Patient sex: F
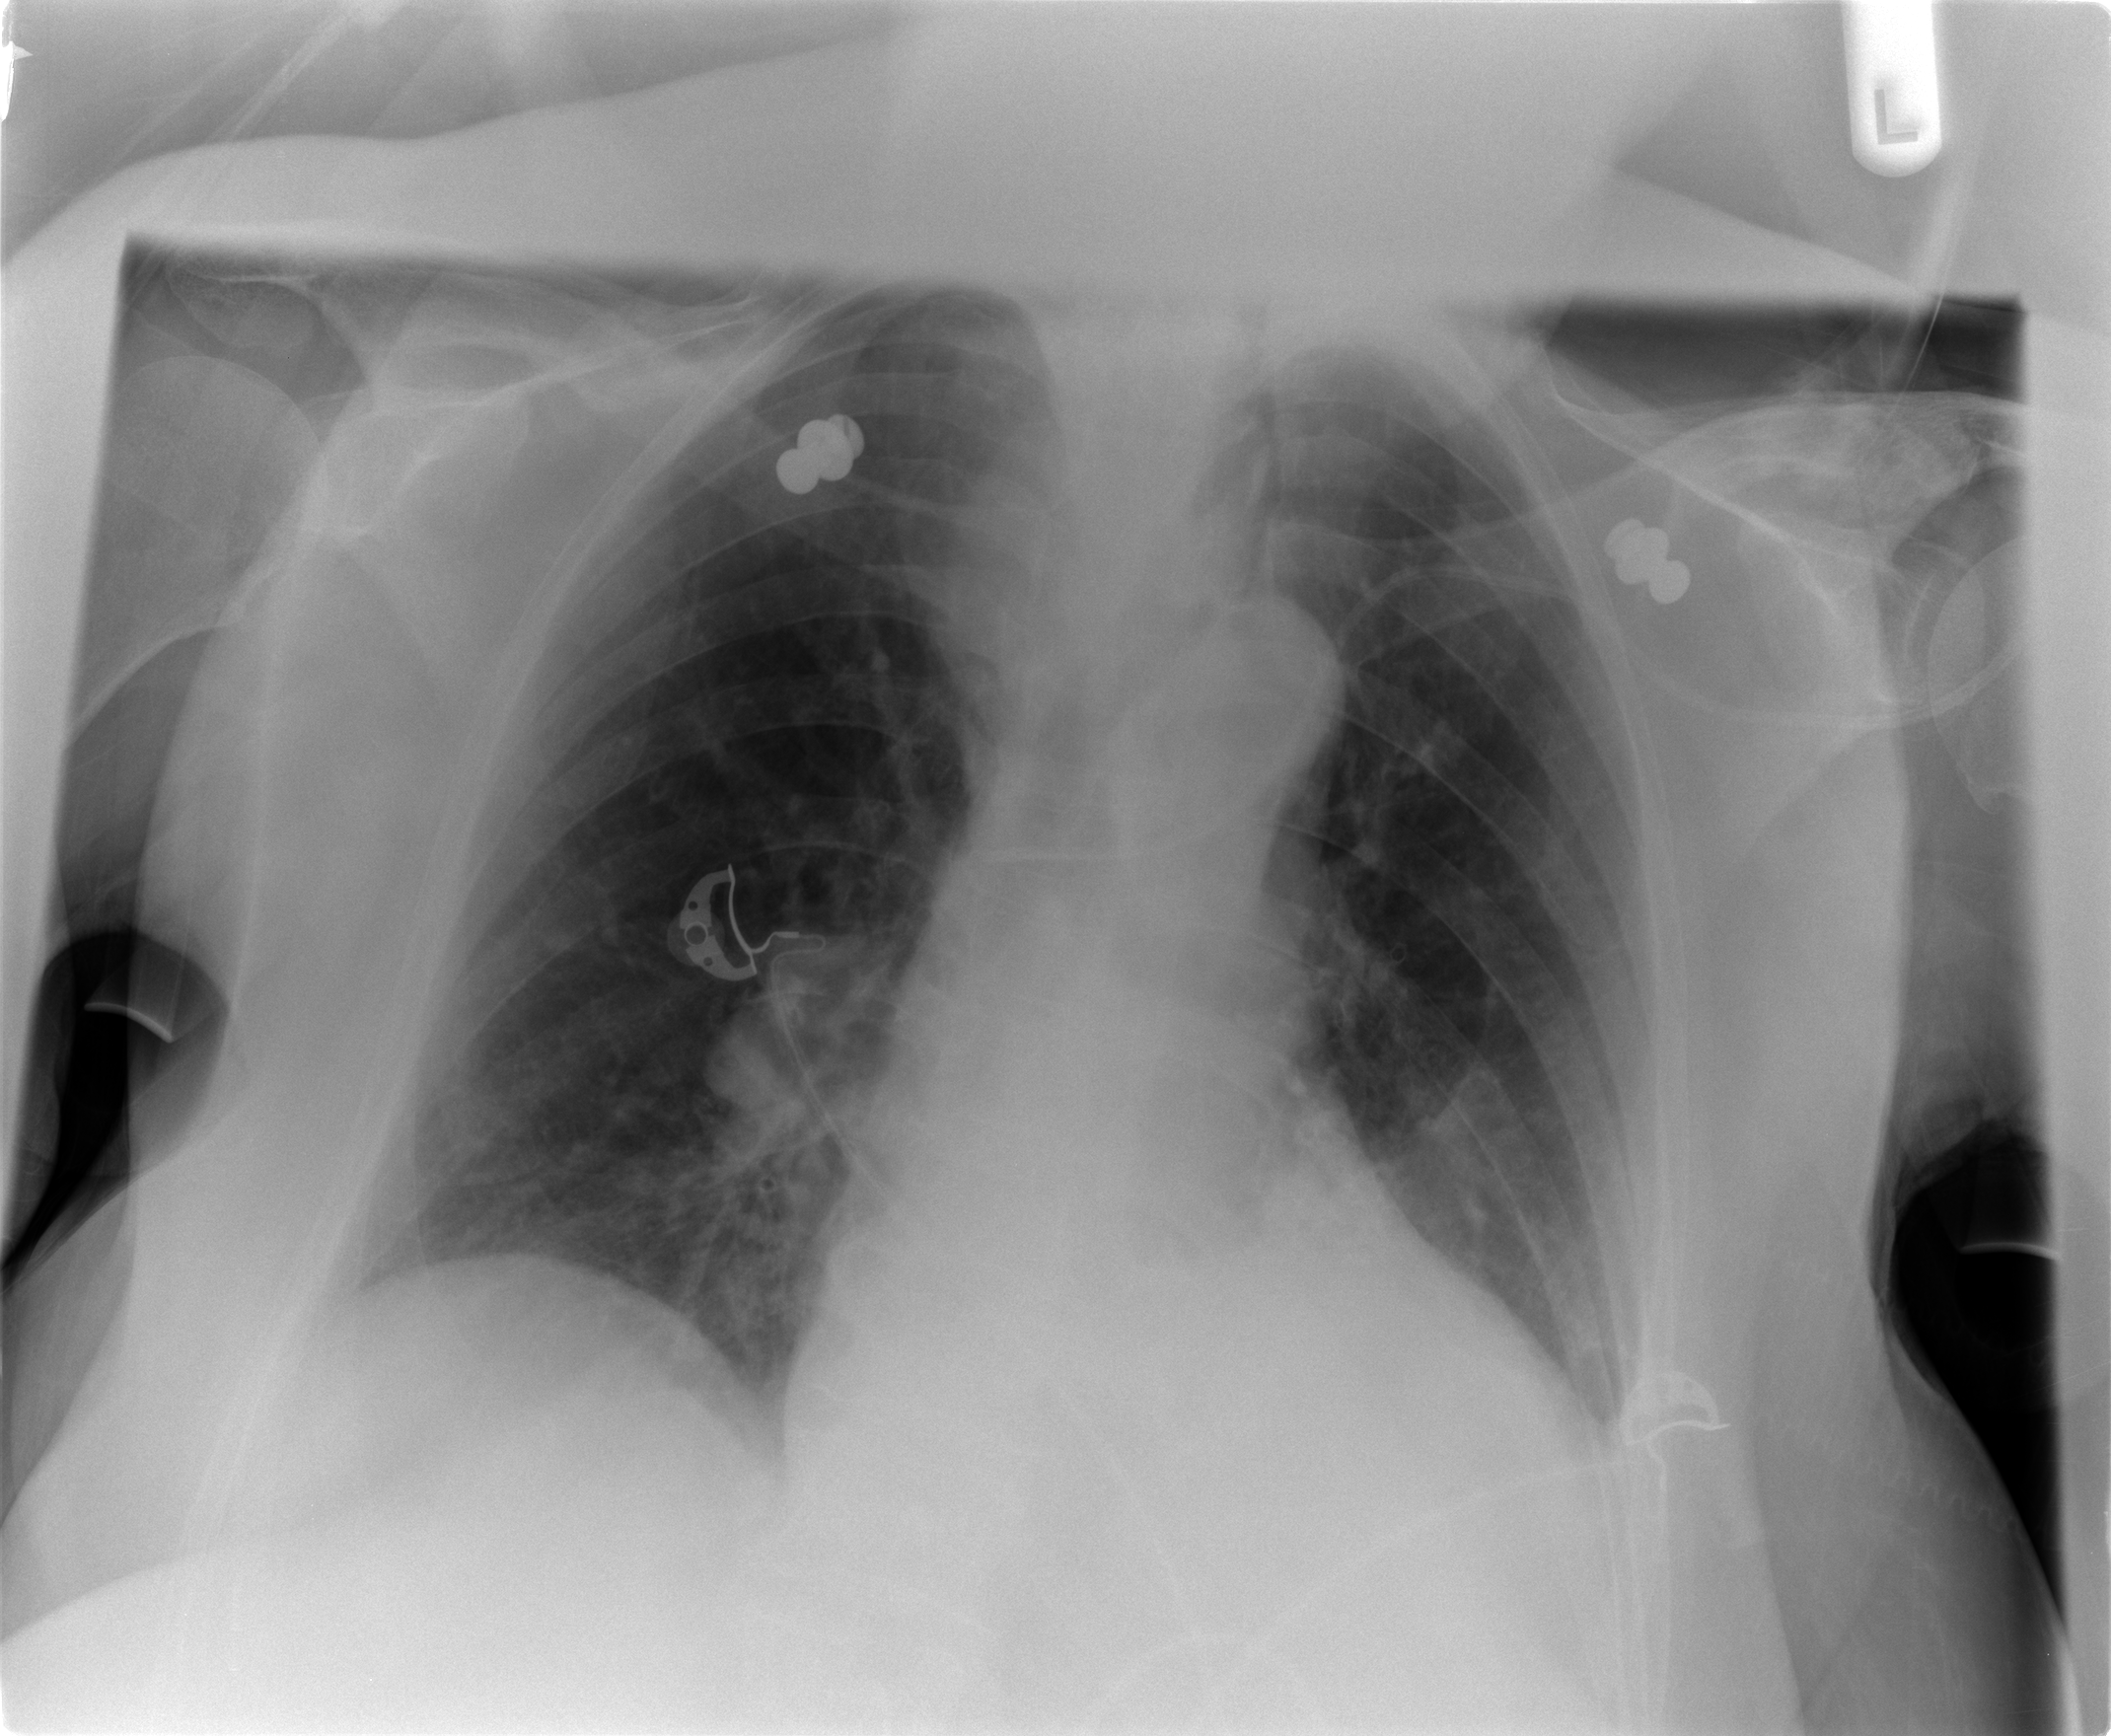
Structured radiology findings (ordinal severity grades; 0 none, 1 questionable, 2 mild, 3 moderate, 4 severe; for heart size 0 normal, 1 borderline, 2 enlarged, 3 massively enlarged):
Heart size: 2
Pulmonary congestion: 1
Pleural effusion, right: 0
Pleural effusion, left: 1
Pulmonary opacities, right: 1
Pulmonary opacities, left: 1
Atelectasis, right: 2
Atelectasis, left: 1